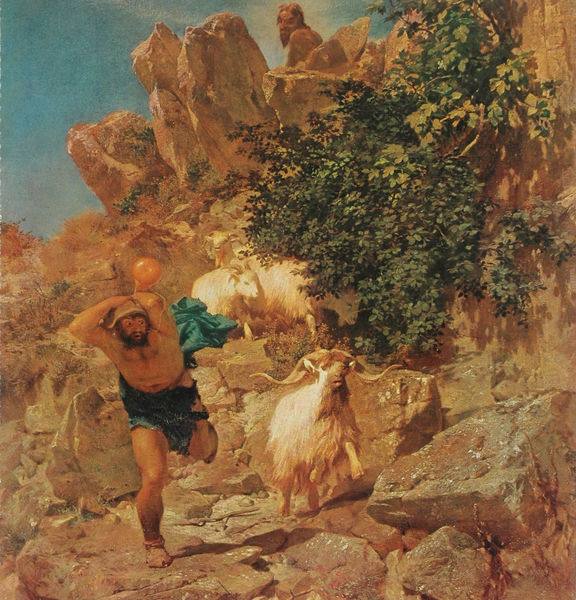
Titel: Pan erschreckt einen Hirten (Ausschnitt)
Künstler: Arnold Böcklin
Standort: München
Institution: Schack-Galerie
Schlagwörter: baum, berg, blau, blätter, felsen, gemälde, gestein, himmel, kopf, körper, lendenschurz, mann, nackt, schatten, umhang, wasser, weiß, bäume, gelb, grün, äste, braun, brust, haar, hell, hut, licht, männer, nase, orange, blick, rot, tier, tiere, tuch, symbolismus, bart, kappe, mütze, arme, kleidung, stein, steine, bild, horn, schauen, ast, natur, strauch, busch, büsche, gebüsch, sonne, sträucher, figur, haare, blatt, pflanze, beine, fell, schürze, bein, süden, beobachten, laufen, mittag, berge, fels, gebirge, herde, angst, essen, dick, trennung, sandalen, bauch, halbnackt, flucht, versteckt, blut, schaf, antike, fuss, gemalt, barfuß, ende 19. jh., fliehen, lauf, rennen, schrecken, kugel, mythologie, jagd, sonnig, blat, erschreckt, springen, götter, teufel, satyr, böcklin, pan, sage, sturz, griechenland, frontansicht, kletterpflanze, felsbrocken, brocken, hörner, schaten, bock, schafe, schafbock, hammel, hirte, ziegenbock, ziege, arnold böcklin, deutschrömer, jagen, natürlich, ziegen, laufend, griechische mythologie, ziegenhirte, schreck, steinwand, widder, steinbock, ballon, gehörnt, narrativ, riese, blöken, kleinfigur, luftballon, läuft, rennt, schafsbock, schleppt, steingesichter, trennen, trägt, griechische sage, tiete, 19. jahrhundert, grün tuch, symbolusmu, trinkblase